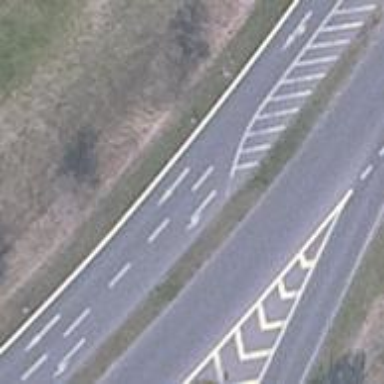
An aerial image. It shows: Asphalt road classified as primary highway.